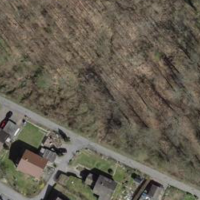
EUNIS habitat code: 41
Species observed at this site:
Hedera helix